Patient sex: F
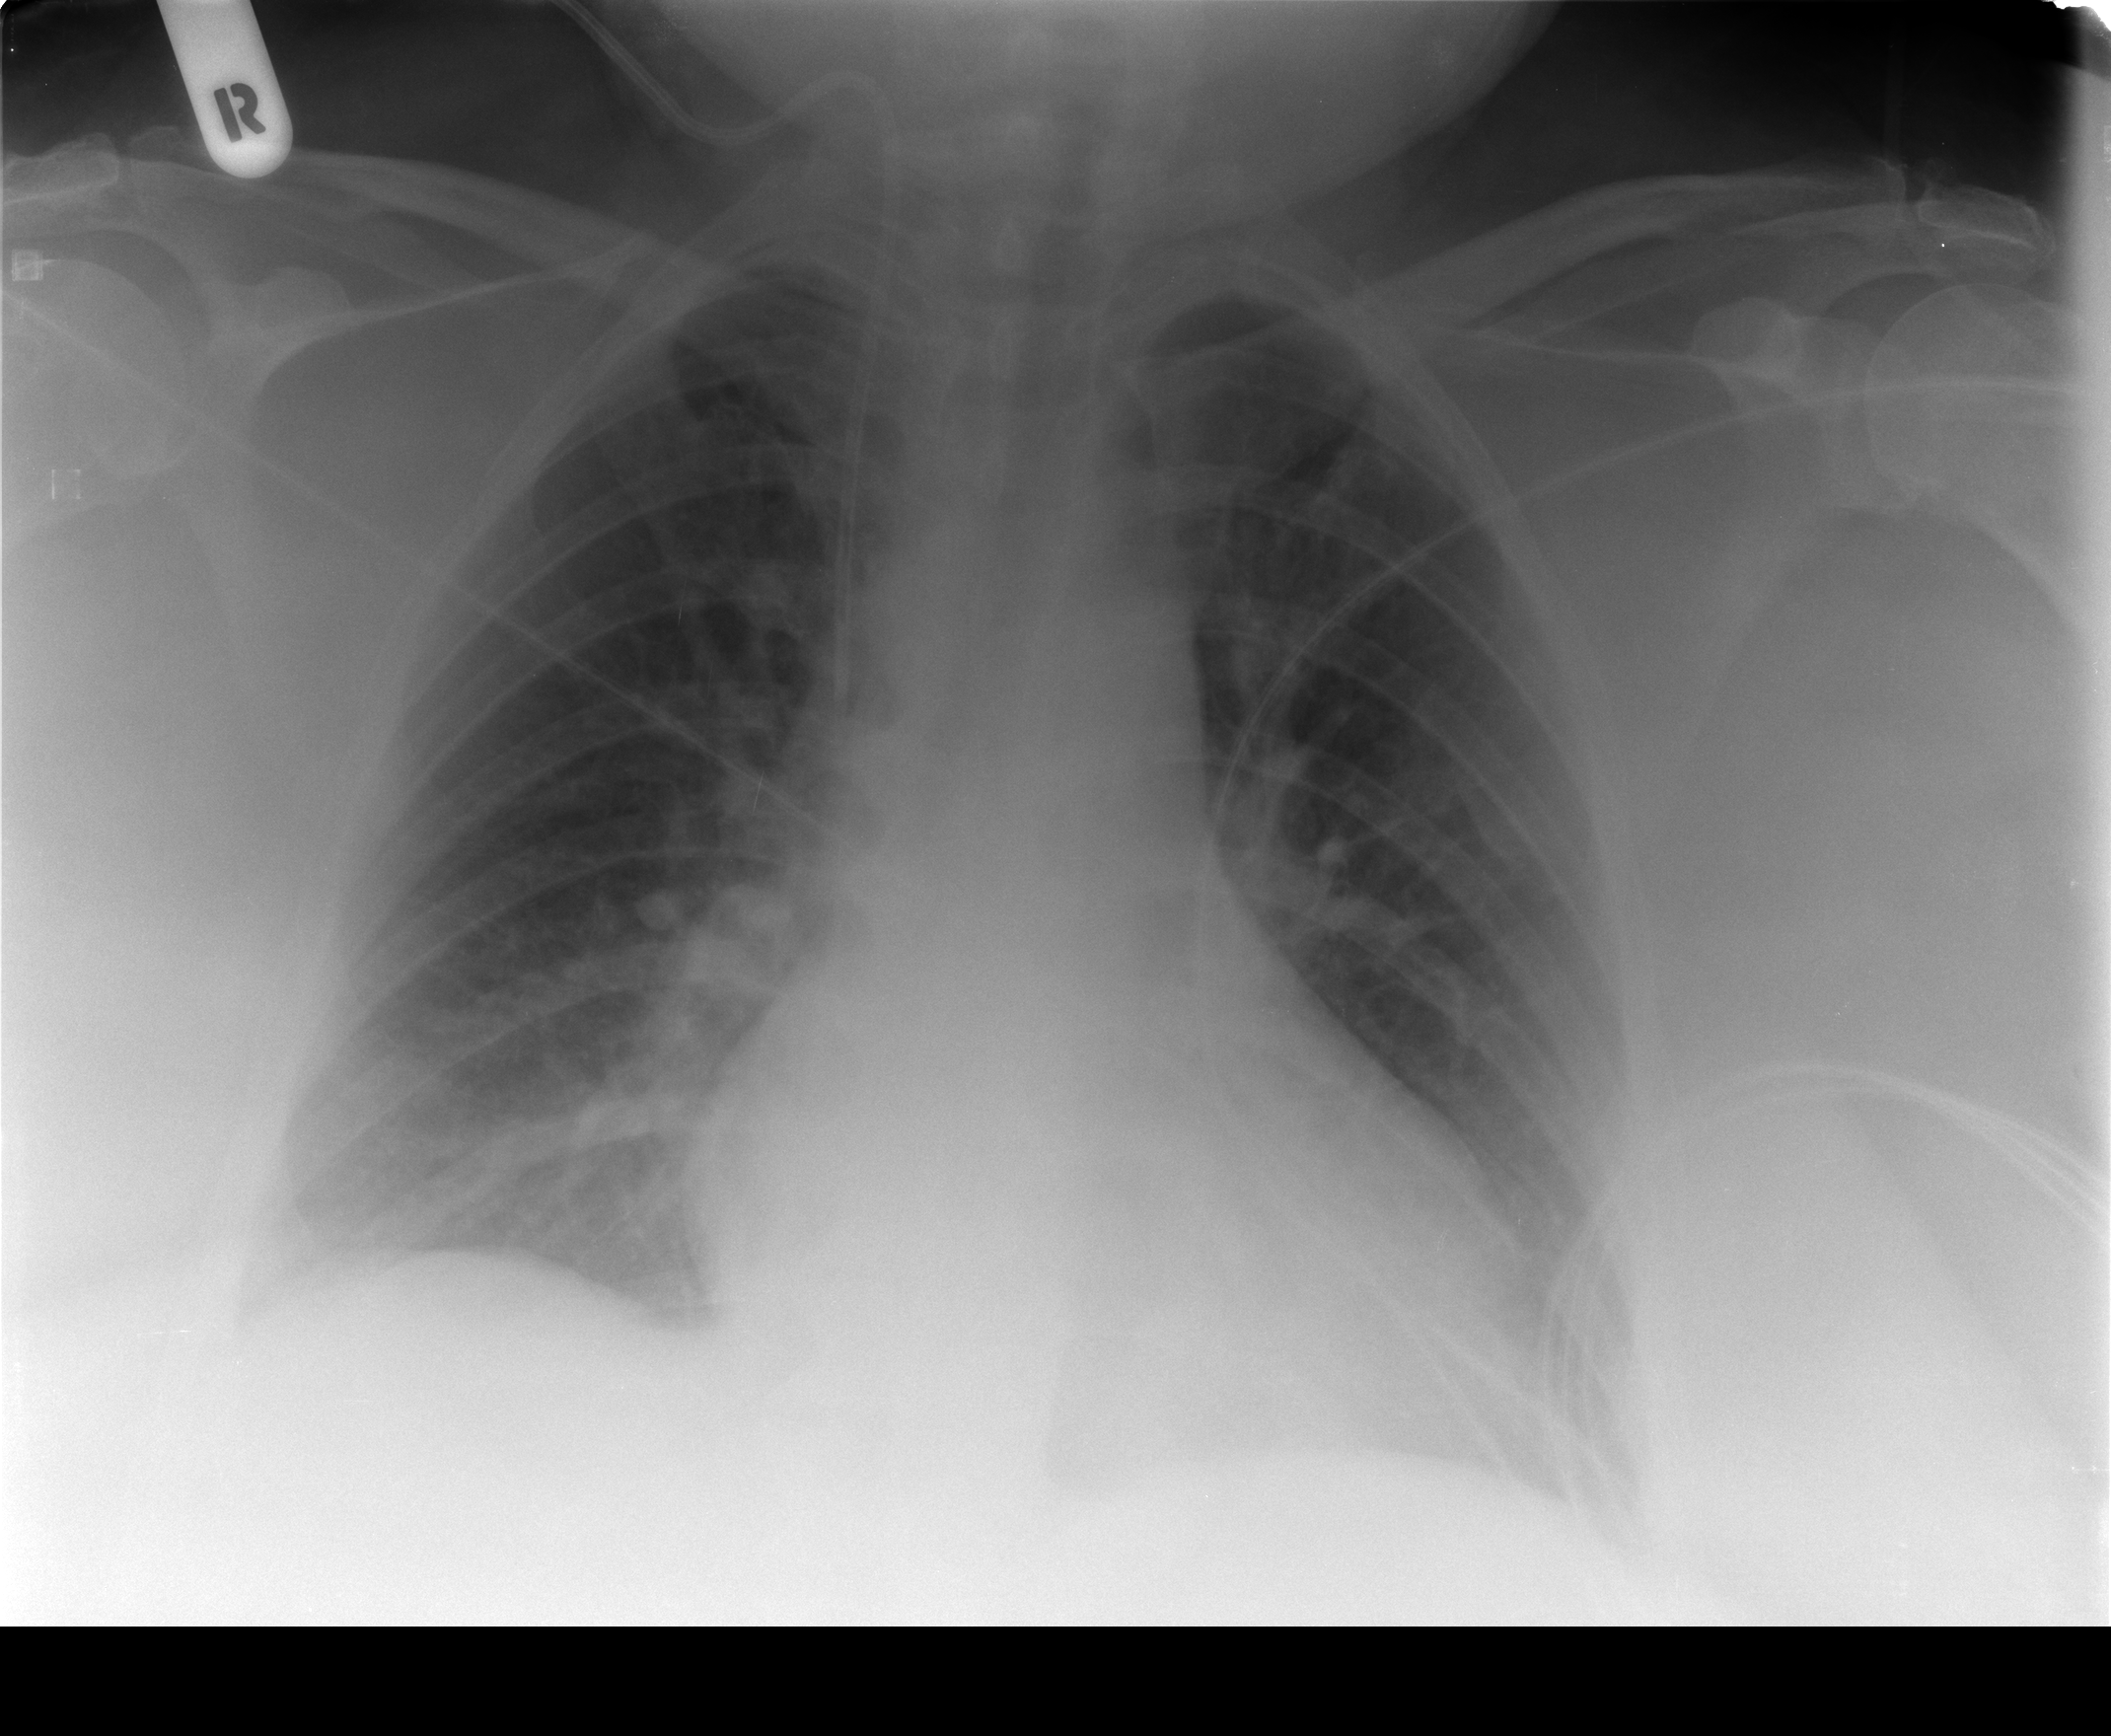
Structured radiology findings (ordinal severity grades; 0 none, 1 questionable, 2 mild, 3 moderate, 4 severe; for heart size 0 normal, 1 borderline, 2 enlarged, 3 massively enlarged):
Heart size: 0
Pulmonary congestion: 1
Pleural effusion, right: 1
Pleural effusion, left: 1
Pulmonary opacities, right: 0
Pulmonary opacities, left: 0
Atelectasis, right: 1
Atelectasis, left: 1